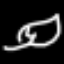
Label: leaf